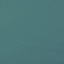
Land use / land cover class: SeaLake